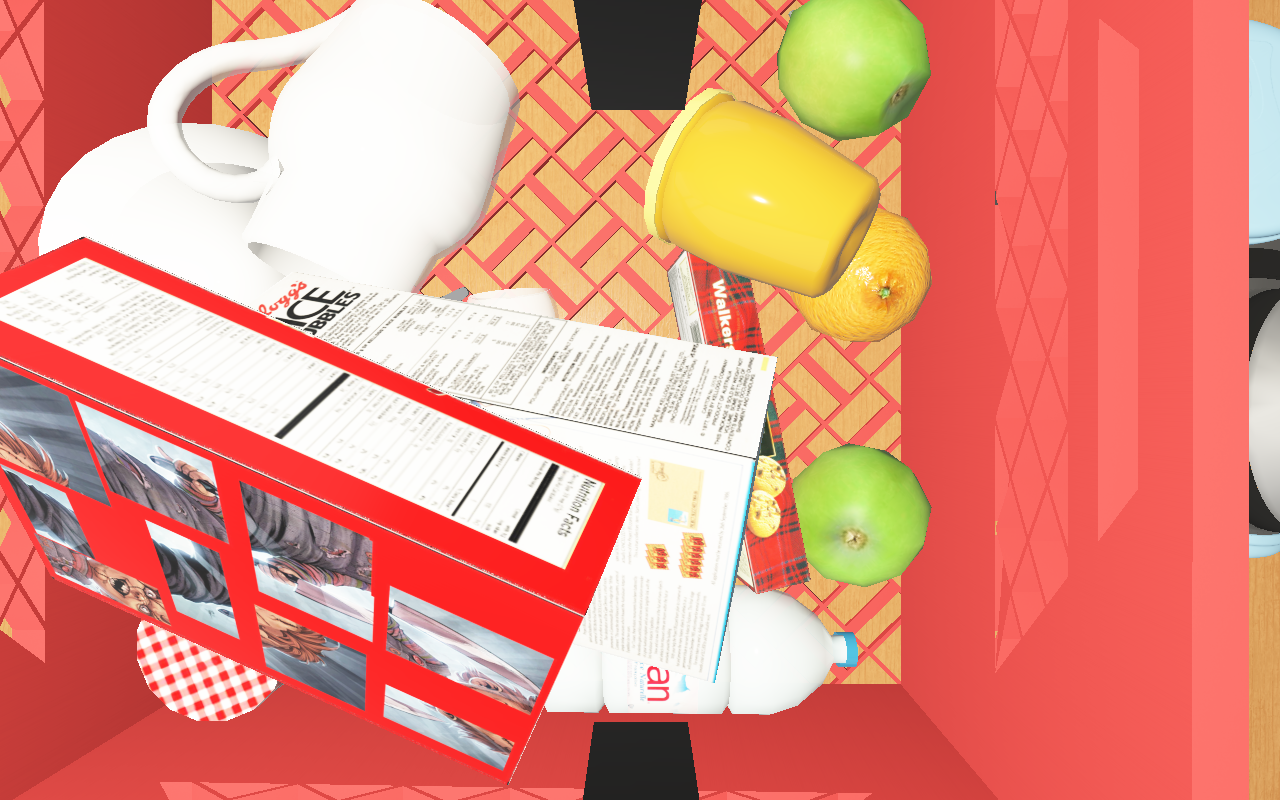
Objects in the scene:
carafe
water bottle
apple
apple
orange
orange
plate
wineglass
cereal box